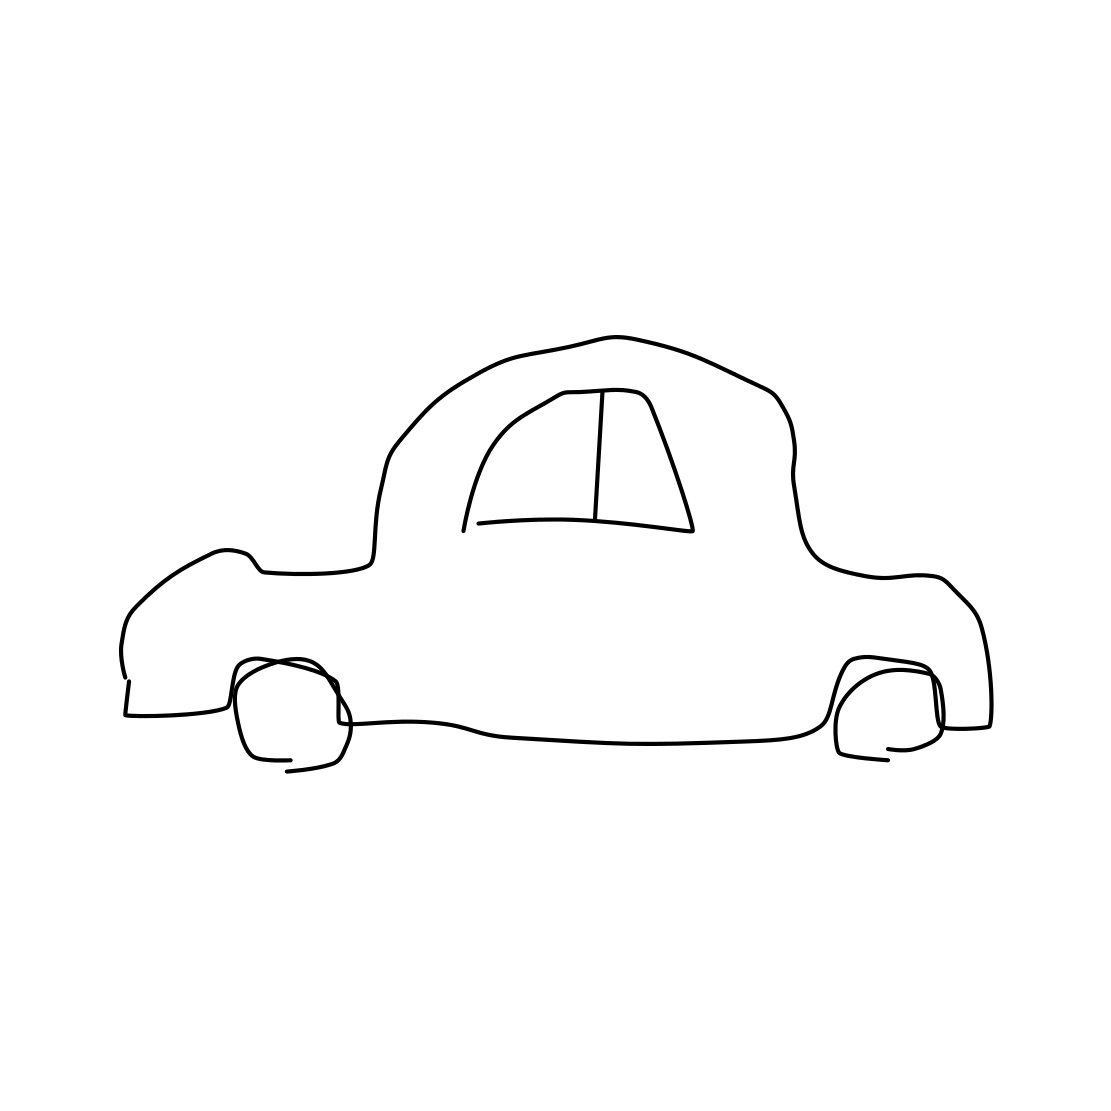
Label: car (sedan)